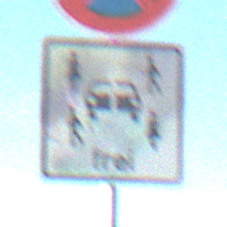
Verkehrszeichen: CarsharingfahrzeugeFrei
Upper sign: AbsolutesHalteverbot
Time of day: MorningAfternoon
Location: Outdoor (Nature)
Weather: Clear
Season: Winter
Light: Natural